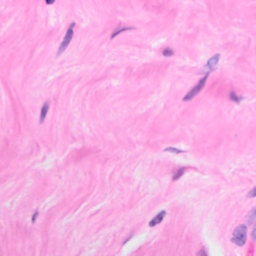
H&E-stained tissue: Breast